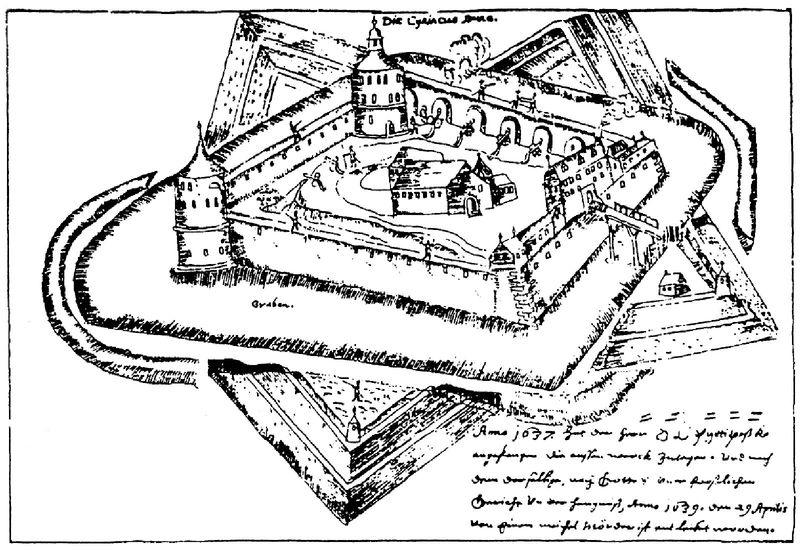
Titel: als Stadtschloss umgebautes Cyriakskloster, ehemalige Klostergebäude im Hof und der 1378 erbaute Brühler Turm
Schlagwörter: baum, fluss, stadt, fenster, skizze, zeichnung, anlage, haus, schloss, architektur, spitze, brücke, turm, holzschnitt, schrift, dorf, mauer, markt, befestigung, bögen, burg, kloster, türme, stern, festung, zacken, karte, mauern, mittelalter, graben, stadtmauer, plan, kanonen, kupferstich, burggraben, wall, wehrbau, lageplan, zeichnunge, stadtplan, grenzen, feste, bastion, stadtmauern, schiessanlagen